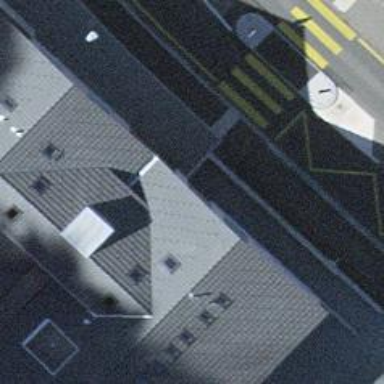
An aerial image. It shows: Restaurant.